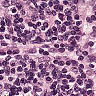
Metastatic tissue present: no